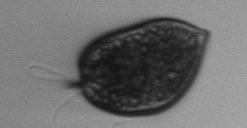
Label: Prorocentrum_micans